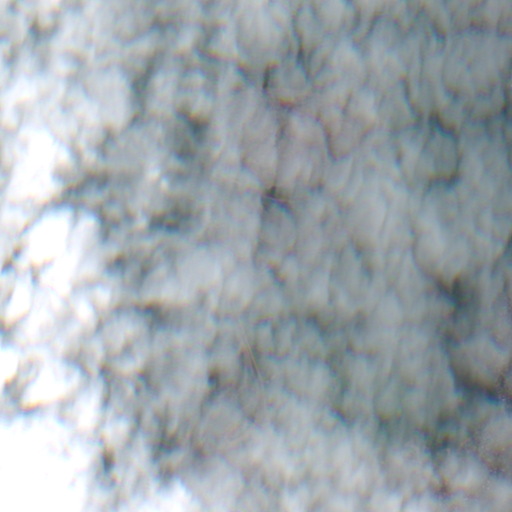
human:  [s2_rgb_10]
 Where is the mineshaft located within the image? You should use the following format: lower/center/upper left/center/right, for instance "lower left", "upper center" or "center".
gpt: The mineshaft is located in the lower center of the image.
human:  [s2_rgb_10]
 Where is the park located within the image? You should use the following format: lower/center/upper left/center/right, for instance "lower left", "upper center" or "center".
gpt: The park is located in the lower right of the image.
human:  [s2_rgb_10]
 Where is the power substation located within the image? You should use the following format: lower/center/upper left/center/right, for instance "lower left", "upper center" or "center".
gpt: The power substation is located in the upper right of the image.
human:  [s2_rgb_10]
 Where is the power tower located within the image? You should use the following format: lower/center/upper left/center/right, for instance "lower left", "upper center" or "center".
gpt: The power tower is located in the upper of the image.
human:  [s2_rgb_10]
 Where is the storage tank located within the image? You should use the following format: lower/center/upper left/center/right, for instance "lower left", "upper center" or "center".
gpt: The storage tank is located in the center right of the image.
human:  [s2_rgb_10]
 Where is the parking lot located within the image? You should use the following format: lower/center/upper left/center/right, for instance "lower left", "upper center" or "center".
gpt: There is no parking lot in the image.